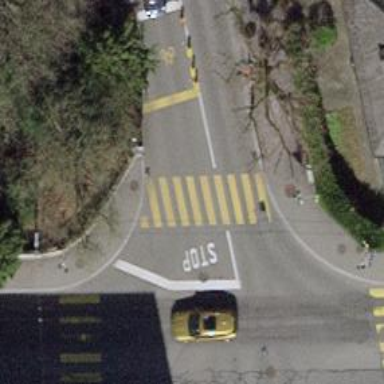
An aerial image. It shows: Kerb barrier.